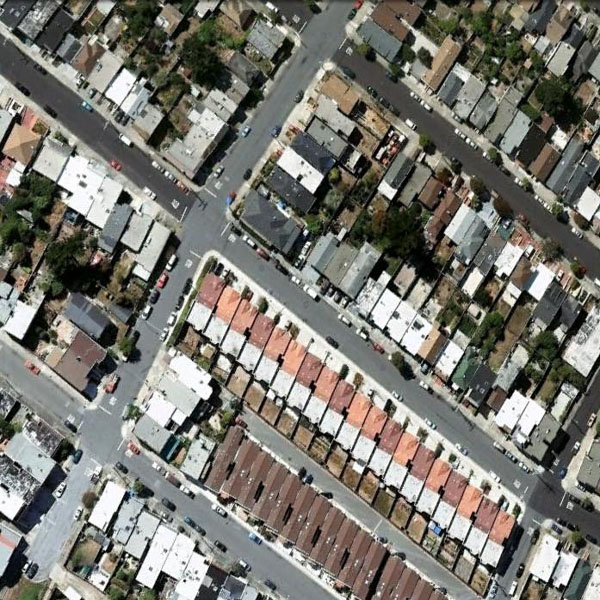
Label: Residential